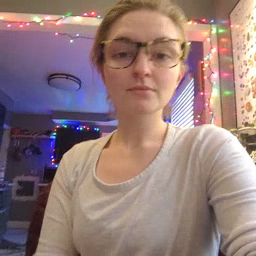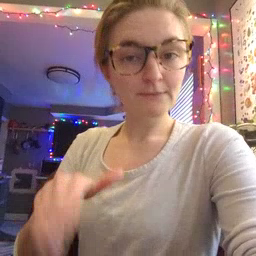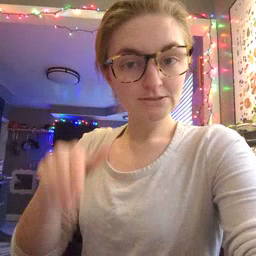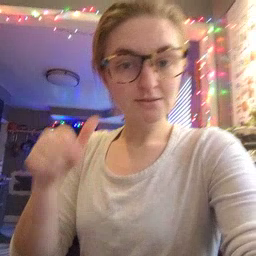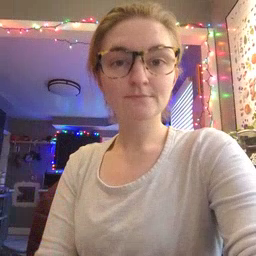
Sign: jeans